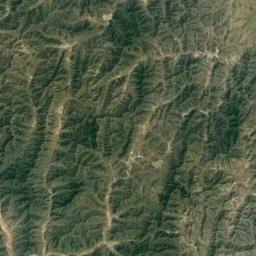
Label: mountain